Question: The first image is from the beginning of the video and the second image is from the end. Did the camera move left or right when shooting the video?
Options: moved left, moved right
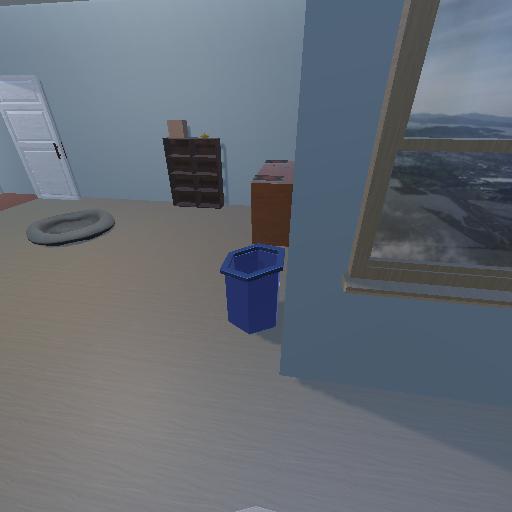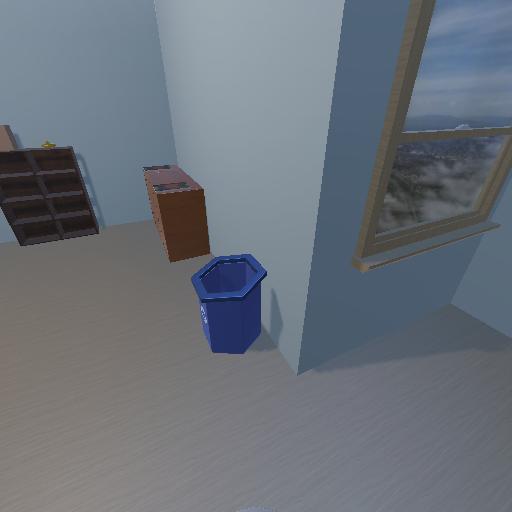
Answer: moved left